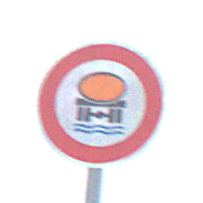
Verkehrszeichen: VerbotFahrzeugeWassergefaehrdenderLadung
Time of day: Midday
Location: Outdoor (Suburban)
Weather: Overcast
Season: NotSpecified
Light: Natural